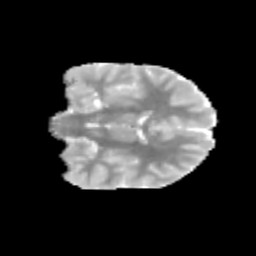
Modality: MD
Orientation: coronal
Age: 10
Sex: male
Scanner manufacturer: siemens
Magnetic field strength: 3 T
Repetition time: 3.8 s
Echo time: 0.07 s